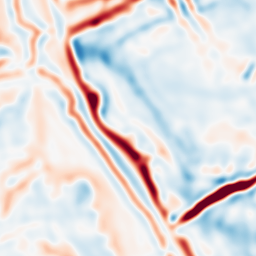
Category: multiscale
Decomposition family: log
Decomposition parameters: sigma: 5
Upsampling method: bilinear
Upsampling parameters: scale: 4
Upsampling scale: 4